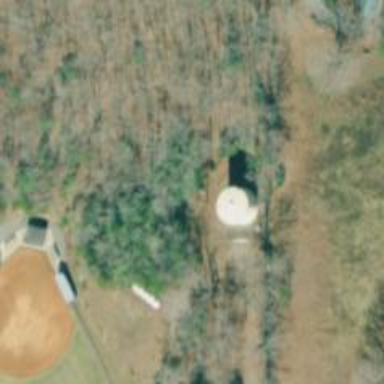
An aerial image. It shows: Storage tank that is man-made.